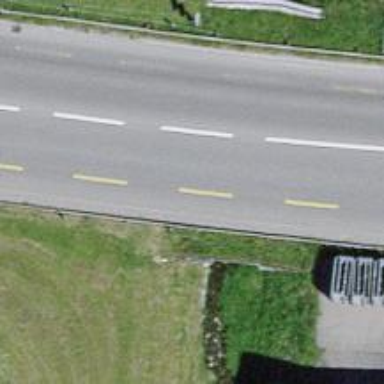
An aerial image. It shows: Secondary road with dedicated cycle lane.